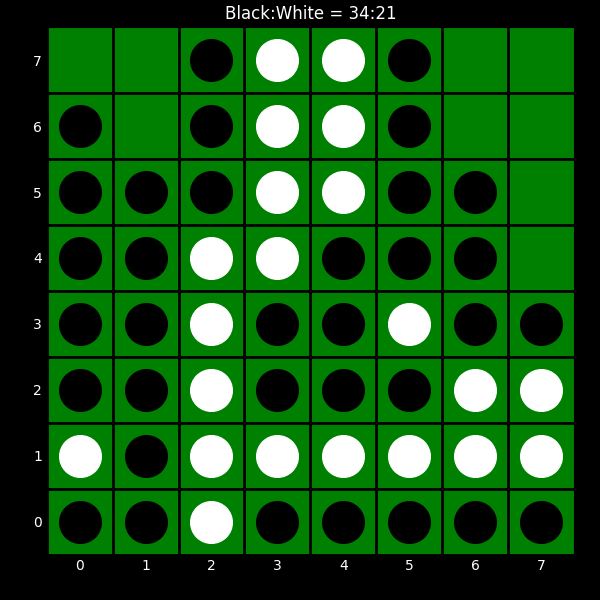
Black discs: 34
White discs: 21